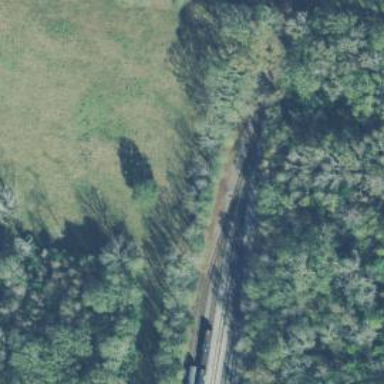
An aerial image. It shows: Rail spur service.